Aerial crown-view tile of a tropical tree (Barro Colorado Island, Panama), acquired 20250124:
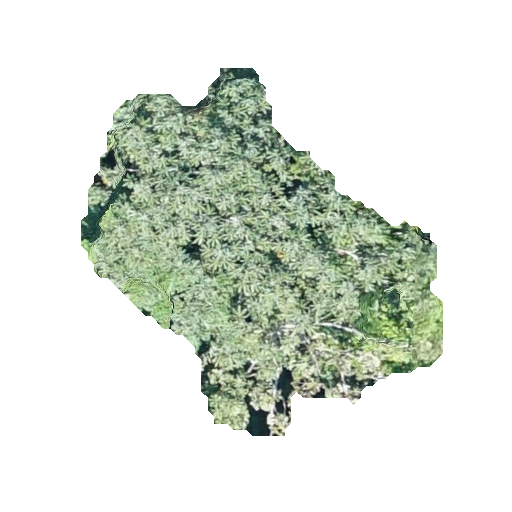
Species: Cecropia insignis
GBIF accepted scientific name: Cecropia insignis
Crown area: 117.665 m²